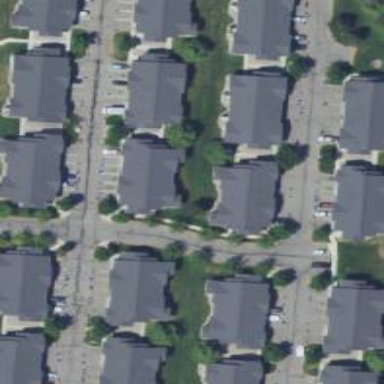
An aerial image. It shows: Residential area with apartments.